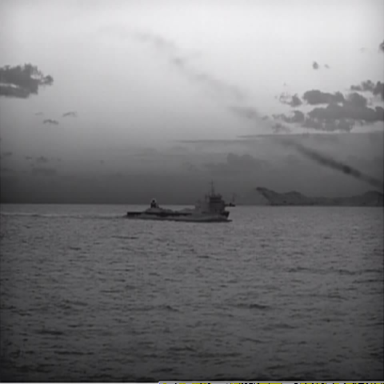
There are two liners in the infrared image.